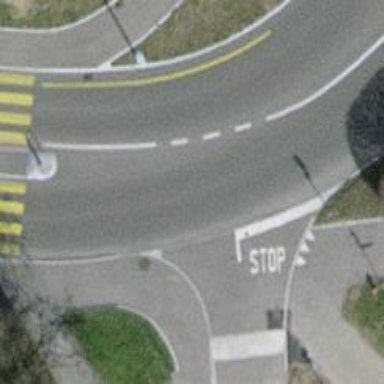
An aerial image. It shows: Road with stop sign.